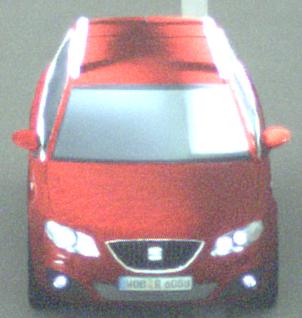
Make: SEAT
Model: Exeo ST 1.6
Detailed model: Exeo (3R) ST
Model produced from: 2010/05
Model produced until: 2010/08
Doors: 5
Color: red
Road condition: dry road
Daytime: midday
Contrast: medium contrast